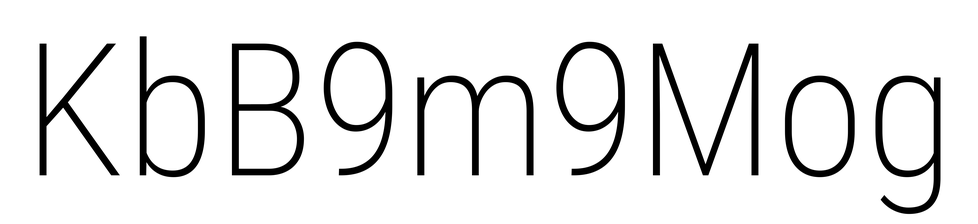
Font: Roboto_Condensed_ExtraLight